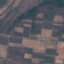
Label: PermanentCrop